Field crop: maize
Growth stage: 2
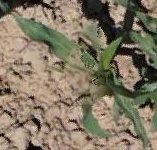
Species: maize